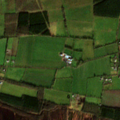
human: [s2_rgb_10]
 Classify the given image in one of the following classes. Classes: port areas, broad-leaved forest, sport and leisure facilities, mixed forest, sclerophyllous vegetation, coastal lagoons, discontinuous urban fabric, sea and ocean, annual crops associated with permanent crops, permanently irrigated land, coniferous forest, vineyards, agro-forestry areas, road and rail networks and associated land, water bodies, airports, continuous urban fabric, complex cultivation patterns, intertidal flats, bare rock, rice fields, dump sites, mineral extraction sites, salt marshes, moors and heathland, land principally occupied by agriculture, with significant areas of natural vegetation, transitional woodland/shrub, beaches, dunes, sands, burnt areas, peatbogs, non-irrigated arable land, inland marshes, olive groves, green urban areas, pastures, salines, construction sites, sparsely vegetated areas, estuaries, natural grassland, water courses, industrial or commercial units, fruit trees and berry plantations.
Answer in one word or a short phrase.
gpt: non-irrigated arable land, pastures, complex cultivation patterns, transitional woodland/shrub, peatbogs